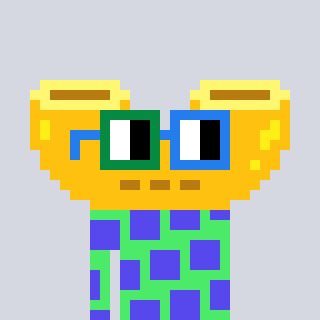
a pixel art character with square green and blue glasses, a macaroni-shaped head and a teal-colored body on a cool background